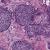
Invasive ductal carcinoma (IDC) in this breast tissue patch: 0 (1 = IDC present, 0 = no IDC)